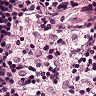
Metastatic tissue present: no